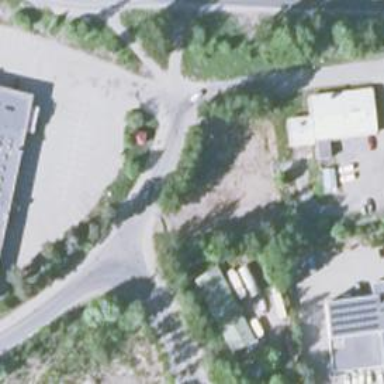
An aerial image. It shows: Uncontrolled road crossing.